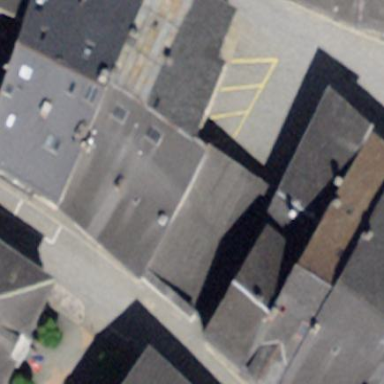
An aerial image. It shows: Terrace building.